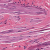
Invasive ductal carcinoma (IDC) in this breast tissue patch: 0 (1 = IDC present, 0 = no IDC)